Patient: sex M, age 45
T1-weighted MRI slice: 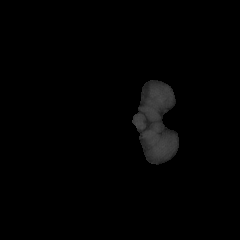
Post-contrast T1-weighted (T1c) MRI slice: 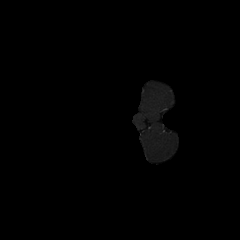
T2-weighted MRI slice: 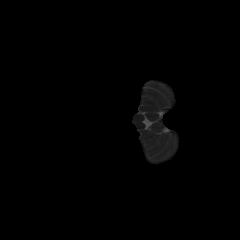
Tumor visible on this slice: no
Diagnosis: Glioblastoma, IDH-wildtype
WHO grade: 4